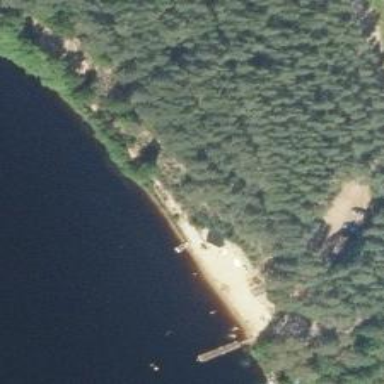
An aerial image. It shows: Recreation ground used as public beach. It features public outhouses and serves as entrance to hiking path in the National Park.